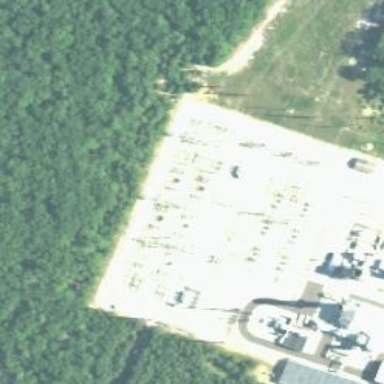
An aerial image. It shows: Power substation specializing in generation.